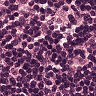
Metastatic tissue present: no